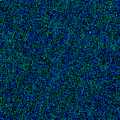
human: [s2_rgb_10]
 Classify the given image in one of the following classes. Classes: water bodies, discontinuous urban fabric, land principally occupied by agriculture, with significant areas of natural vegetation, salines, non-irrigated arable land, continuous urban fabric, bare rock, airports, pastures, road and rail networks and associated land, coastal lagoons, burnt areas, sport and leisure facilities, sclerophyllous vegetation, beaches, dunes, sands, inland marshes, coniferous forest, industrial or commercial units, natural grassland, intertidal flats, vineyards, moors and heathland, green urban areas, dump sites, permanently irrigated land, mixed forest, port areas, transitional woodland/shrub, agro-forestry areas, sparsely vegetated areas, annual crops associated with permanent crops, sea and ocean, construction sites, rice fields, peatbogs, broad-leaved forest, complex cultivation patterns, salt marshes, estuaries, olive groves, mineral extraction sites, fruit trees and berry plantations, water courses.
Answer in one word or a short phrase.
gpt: sea and ocean